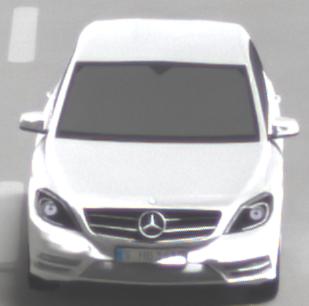
Make: Mercedes-Benz
Model: B 180 BlueEFFICIENCY
Detailed model: B-Class (246)
Model produced from: 2011/11
Model produced until: 2012/10
Doors: 5
Color: white
Road condition: dry road
Daytime: not specified
Contrast: high contrast